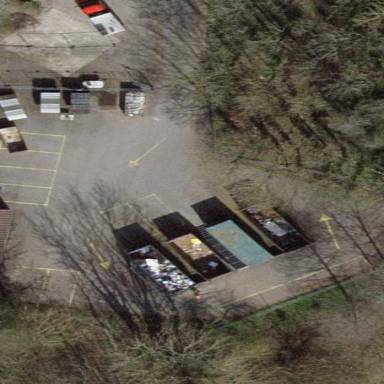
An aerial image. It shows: Paved recycling center that accepts scrap metal and garden waste.